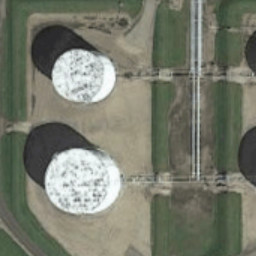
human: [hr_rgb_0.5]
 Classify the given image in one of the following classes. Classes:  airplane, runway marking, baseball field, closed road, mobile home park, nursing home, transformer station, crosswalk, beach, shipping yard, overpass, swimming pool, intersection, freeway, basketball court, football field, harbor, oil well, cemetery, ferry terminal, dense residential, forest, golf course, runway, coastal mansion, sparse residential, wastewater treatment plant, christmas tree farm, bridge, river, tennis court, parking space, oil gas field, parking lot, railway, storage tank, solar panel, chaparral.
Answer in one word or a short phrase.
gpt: storage tank